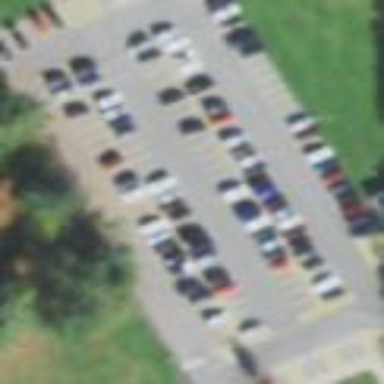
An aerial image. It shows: Road serving as parking aisle.